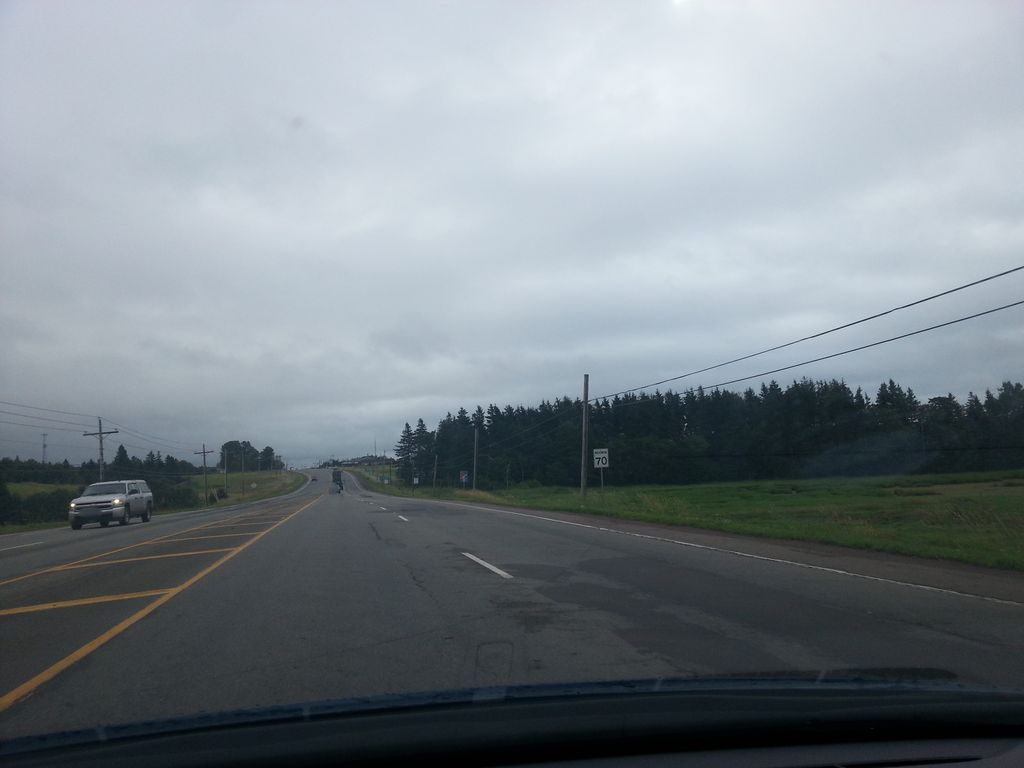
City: charlottetown